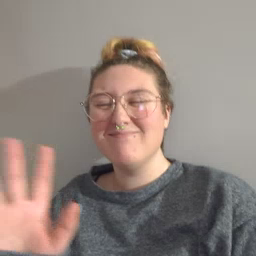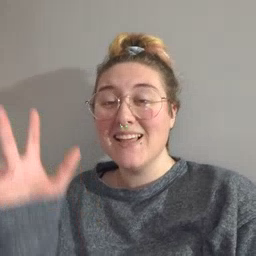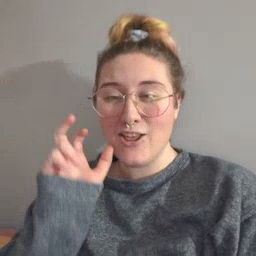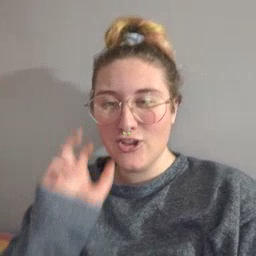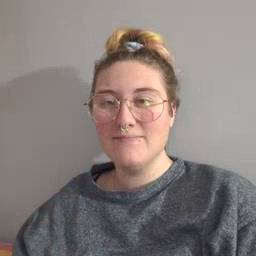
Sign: hear